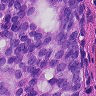
Metastatic tissue present: yes